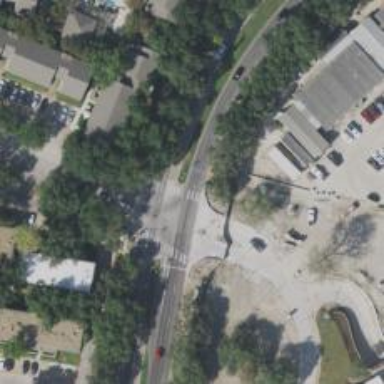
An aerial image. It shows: Marked crossing on footway.